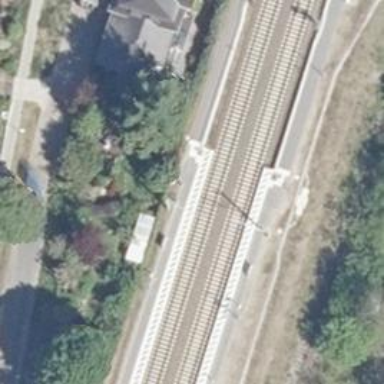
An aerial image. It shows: Public transport stop position along the railway.